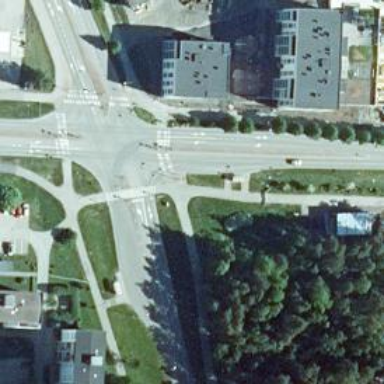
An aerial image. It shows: Crossing with island in the road.